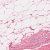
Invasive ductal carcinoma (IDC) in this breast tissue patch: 0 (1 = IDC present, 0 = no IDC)